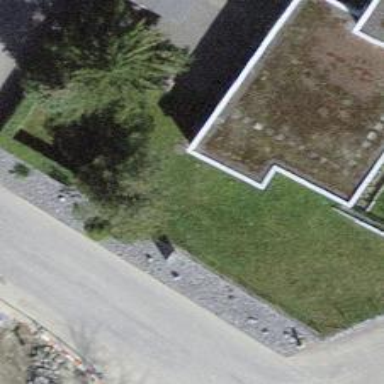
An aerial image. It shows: School building.